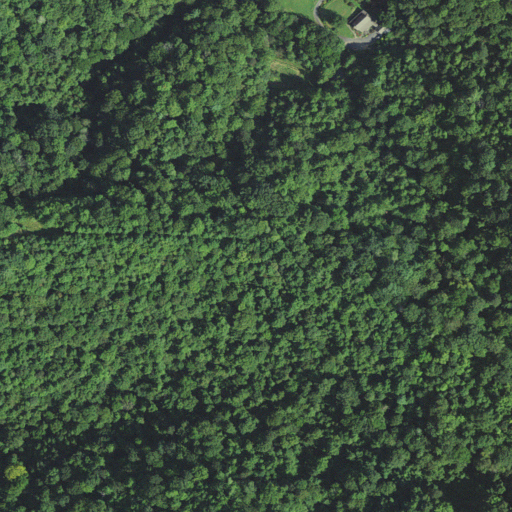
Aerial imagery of ridge(s) in North Carolina named Grindstone Ridge containing deciduous forest, mixed forest, and open development